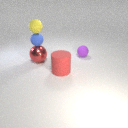
large red metal sphere to the left of large red rubber cylinder